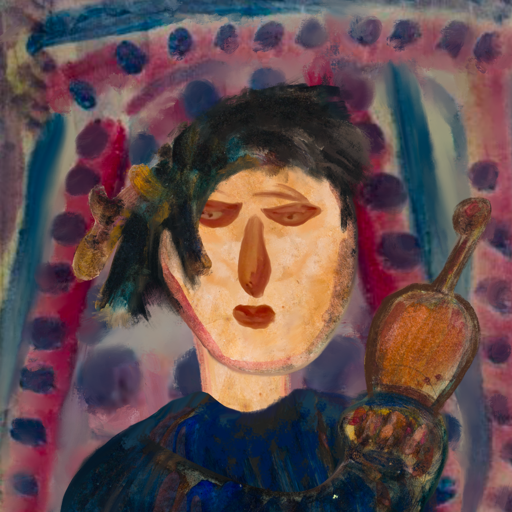
Background: HillGirl, Head And Neck Front: Childish, Face Front: Pious_Lady, Bust: Pipe, Hair Front: Pipe, Head Accessory: Blank, Second Necklace: Blank, Necklace: Blank, Baby: Blank